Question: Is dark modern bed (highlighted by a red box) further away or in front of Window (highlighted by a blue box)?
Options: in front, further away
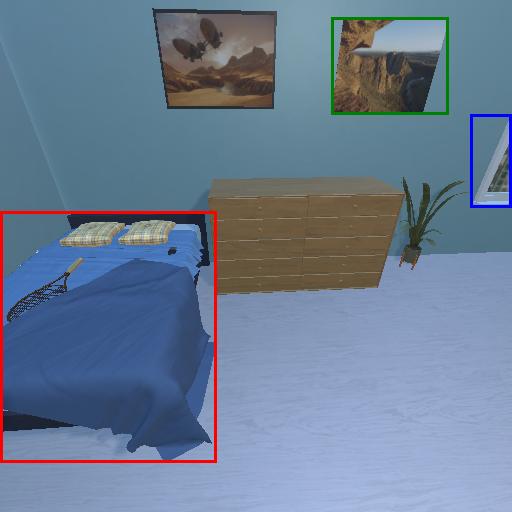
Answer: in front